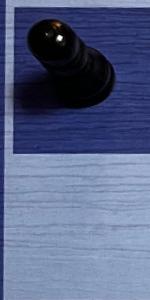
Label: Empty